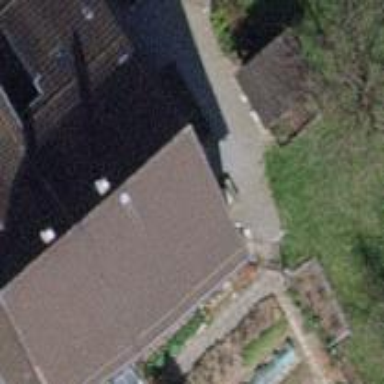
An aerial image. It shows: Semidetached house.